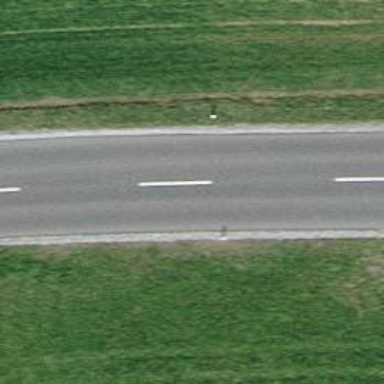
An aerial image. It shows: Tertiary road with asphalt surface.